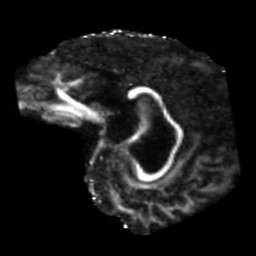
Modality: FA
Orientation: sagittal
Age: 40
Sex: male
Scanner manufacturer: siemens
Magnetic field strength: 3 T
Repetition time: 5.47 s
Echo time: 0.0854 s